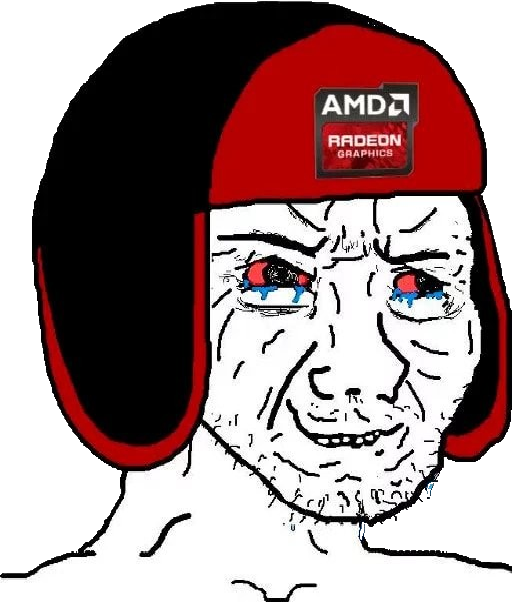
Label: 5_Crying_Wojak